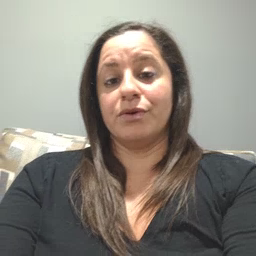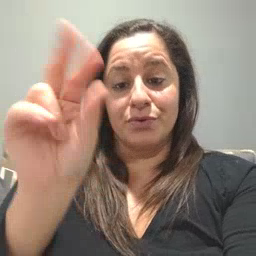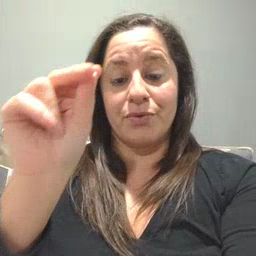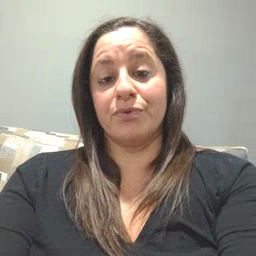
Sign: no